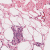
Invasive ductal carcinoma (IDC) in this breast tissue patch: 0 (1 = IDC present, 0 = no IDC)